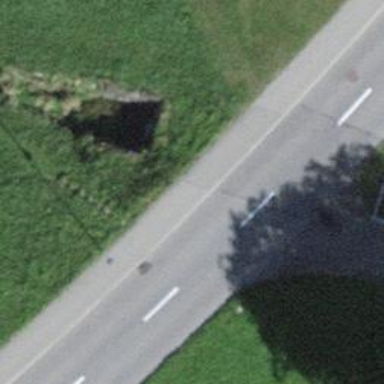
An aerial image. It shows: Culvert tunnel.